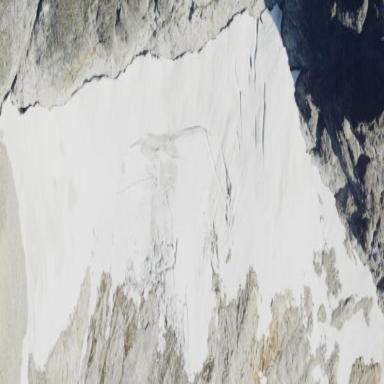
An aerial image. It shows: Majestic glacier in the distance.